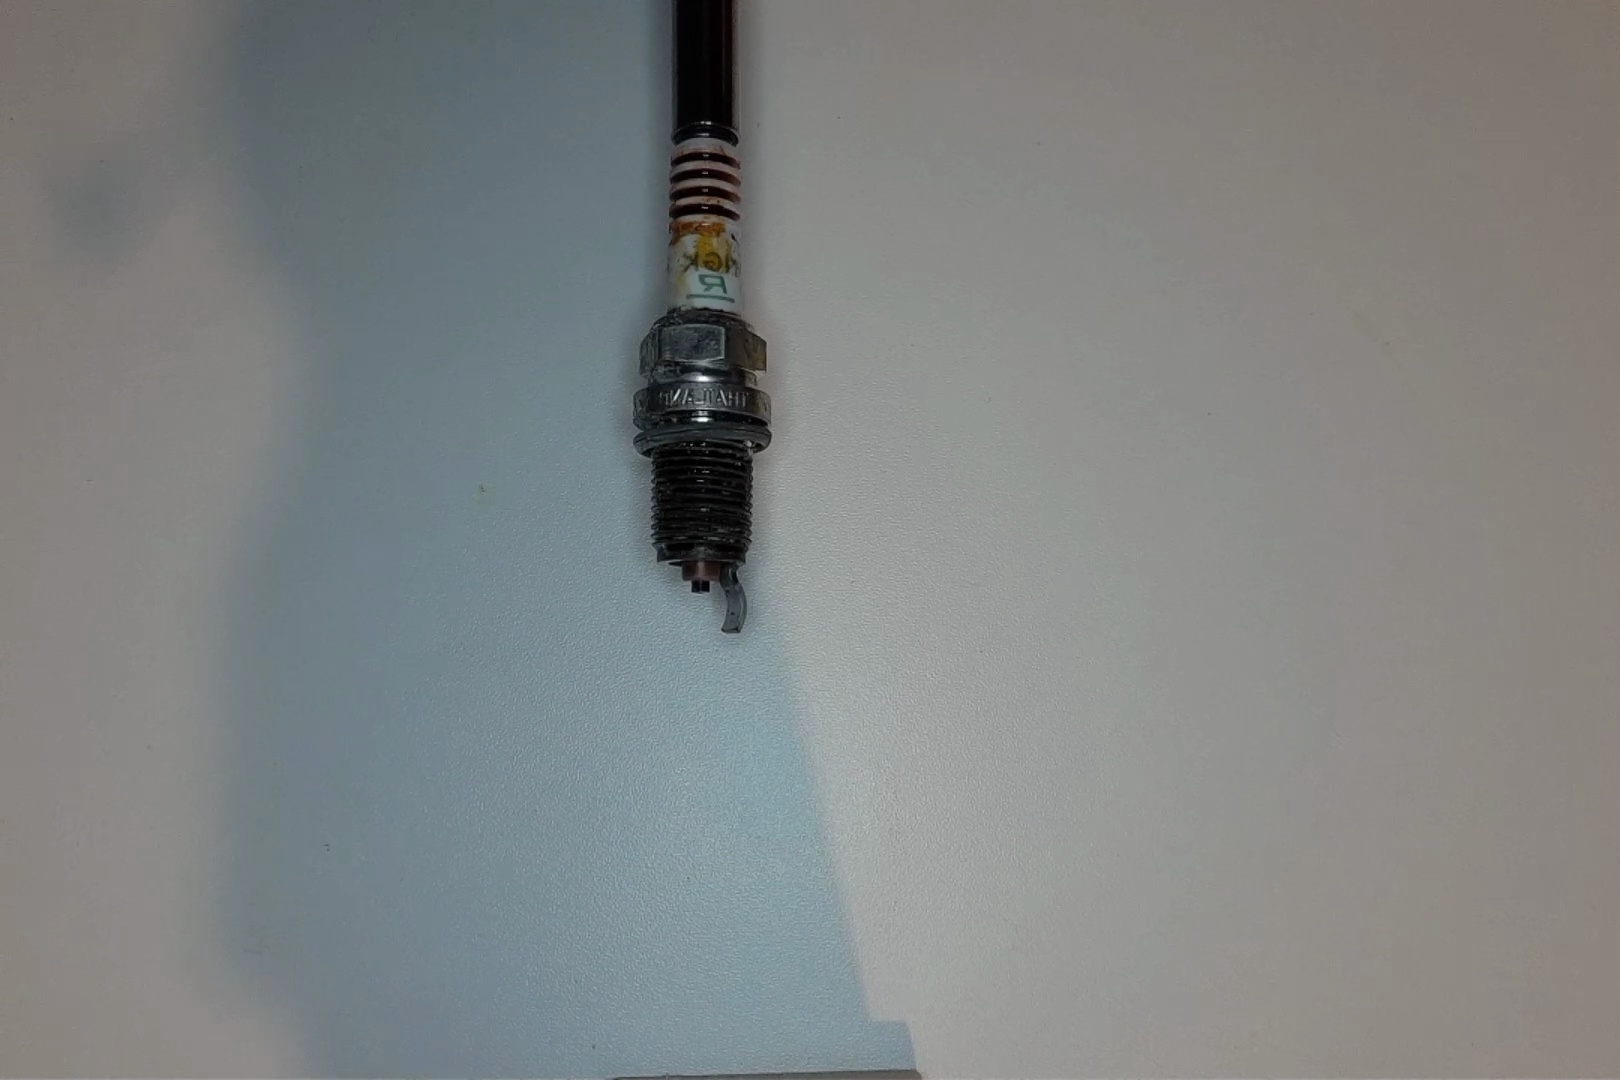
Label: anomaly